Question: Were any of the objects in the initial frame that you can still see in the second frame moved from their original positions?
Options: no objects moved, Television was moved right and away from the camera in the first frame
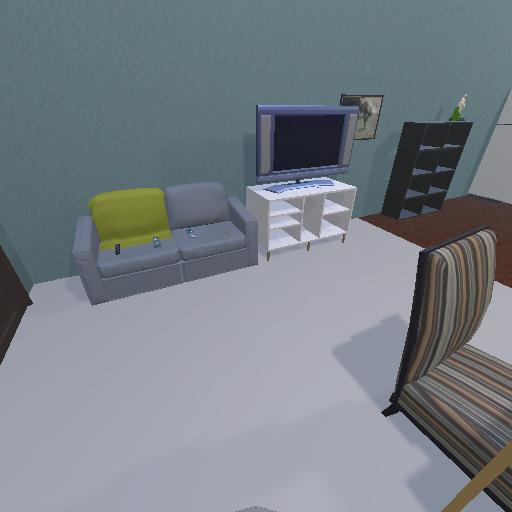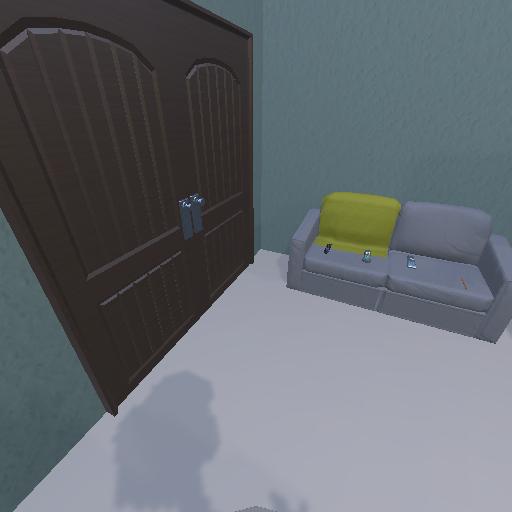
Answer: no objects moved